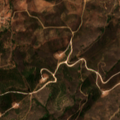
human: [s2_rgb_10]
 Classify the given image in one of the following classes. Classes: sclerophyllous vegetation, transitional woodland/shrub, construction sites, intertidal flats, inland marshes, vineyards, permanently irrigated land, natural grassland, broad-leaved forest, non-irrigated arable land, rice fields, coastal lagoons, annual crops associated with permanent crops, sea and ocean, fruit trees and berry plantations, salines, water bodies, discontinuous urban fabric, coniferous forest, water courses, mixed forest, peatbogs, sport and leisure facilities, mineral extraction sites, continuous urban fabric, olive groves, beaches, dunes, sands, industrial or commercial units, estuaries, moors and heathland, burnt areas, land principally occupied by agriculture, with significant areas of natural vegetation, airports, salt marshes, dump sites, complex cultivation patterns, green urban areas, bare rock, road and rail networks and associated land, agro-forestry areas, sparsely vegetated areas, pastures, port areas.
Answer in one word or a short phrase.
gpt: land principally occupied by agriculture, with significant areas of natural vegetation, sclerophyllous vegetation, transitional woodland/shrub